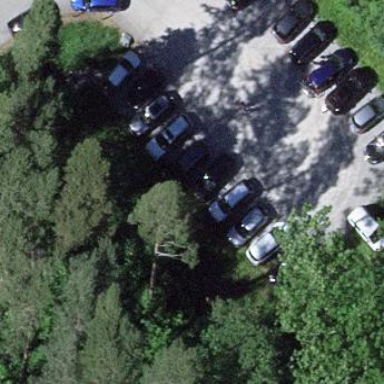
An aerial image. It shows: Parking area with sheds.